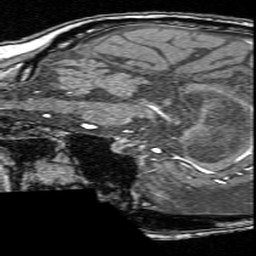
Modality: angio
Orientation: sagittal
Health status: ill
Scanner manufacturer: siemens
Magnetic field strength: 3 T
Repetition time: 0.022 s
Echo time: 0.00395 s